Question: I am using # operator to get the cardinality of Cartesian product (A->B) and Union (A+B). But it returns weird negative numbers and I have no idea what they are!?
Please see the snapshot bellow showing A->B and A+B content for my model and the cardinalities Alloy give me using # operator. ( I expect to get 12 for the first and 8 for the second, but I get -4 for the first and -8 for the second)
Any comment?!

bellow is my specification if it helps:
> open util/relationsig A {}sig B{}sig C{r1: one A,r2:one B}run {} for 6
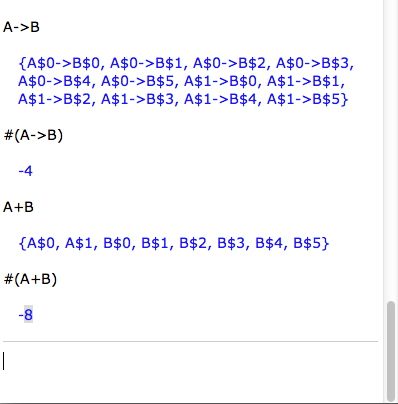
Answer: By default, Alloy integers are 4-bit twos-complement values, so the range of possible values runs from -8 to 7. For reasons bound up with complicated tradeoffs in design and implementation, the Analyzer handles the limited range of integers by wrap-around. In your example, the cardinality of A->B is 12, which overflows the available range; the values wrap around and the evaluator displays the value -4.
To allow for cardinalities as high as 12, the simplest workaround is to ensure that Int has a bitwidth greater than 4, using the keyword 'int' in the scope specification.
Concretely: change 'run {} for 6' to 'run {} for 6 but 5 int'. (You can of course use a bitwidth greater than 5.)
Newer versions of Alloy also have a Forbid Overflow option, which prevents spurious examples and counter-examples from being presented when predicates are run or assertions checked.
See also the recent question <URL>